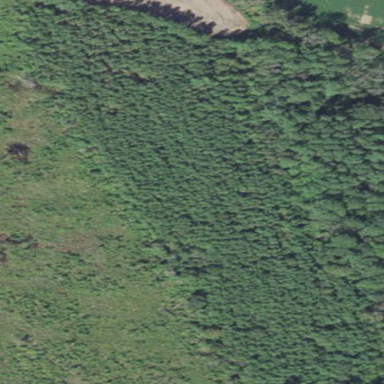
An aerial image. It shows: Evergreen forest with needle-leaved trees.